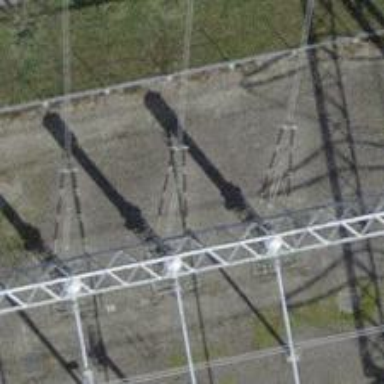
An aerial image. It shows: Power line in the image.